Question: I have a silverlight app that populates a combobox from a sharepoint list.
here's the assignment of the combobox and I was able to bind to the combobox using an INotifyProperty. I am stuck on how to go about getting the value of the Display Member of the combobox.
'''
<ComboBox Name="cboAwardType" SelectedValue="{Binding SelectedAwardType, Mode=TwoWay}"
ItemsSource="{Binding}" DataContext="{Binding}" />
'''
code behind
'''
void _hrwebservice_GetAwardTypesCompleted(object sender, GetAwardTypesCompletedEventArgs e)
{
List<AwardType> awardTypes = (List<AwardType>)e.Result.ToList();
cboAwardType.ItemsSource = awardTypes;
cboAwardType.DisplayMemberPath = "AType";
cboAwardType.SelectedValuePath = "ID";
}
'''
I can see the value in the SelectedItem. How do i access that AType value?

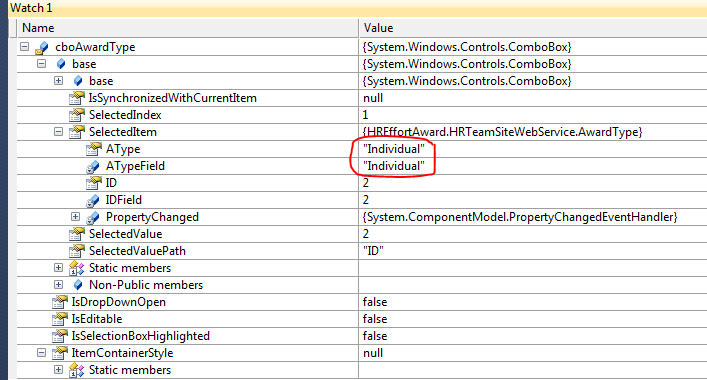
Answer: Maybe...
'''
var selectedType = ((AwardType) cboAwardType.SelectedItem).AType;
'''